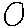
Label: circle